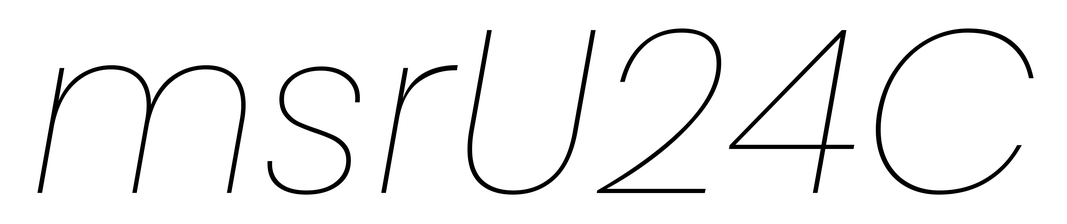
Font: Poppins-ThinItalic